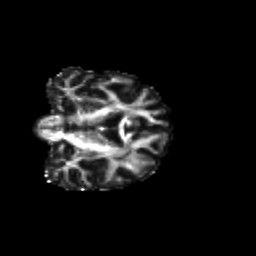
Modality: FA
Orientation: coronal
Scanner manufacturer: siemens
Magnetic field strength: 3 T
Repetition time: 9.2 s
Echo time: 0.084 s